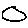
Label: circle